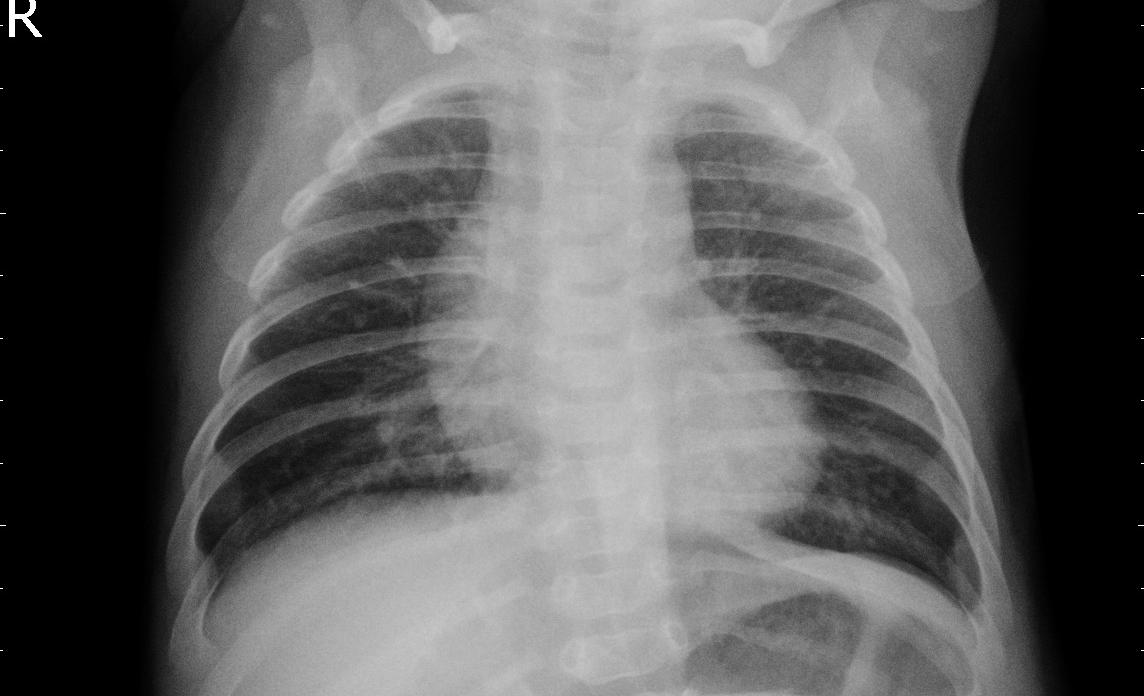
Diagnosis: PNEUMONIA